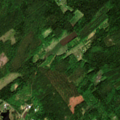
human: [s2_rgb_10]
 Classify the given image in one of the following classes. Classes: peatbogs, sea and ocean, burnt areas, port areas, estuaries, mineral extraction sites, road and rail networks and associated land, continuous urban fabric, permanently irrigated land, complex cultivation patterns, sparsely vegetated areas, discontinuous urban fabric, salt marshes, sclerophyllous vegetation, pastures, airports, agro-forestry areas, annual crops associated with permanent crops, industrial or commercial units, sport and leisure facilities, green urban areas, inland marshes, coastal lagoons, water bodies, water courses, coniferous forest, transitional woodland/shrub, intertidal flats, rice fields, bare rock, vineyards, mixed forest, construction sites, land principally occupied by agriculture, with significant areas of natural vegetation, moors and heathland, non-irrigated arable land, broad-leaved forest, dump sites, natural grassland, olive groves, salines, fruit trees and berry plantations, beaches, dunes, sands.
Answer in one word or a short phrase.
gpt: land principally occupied by agriculture, with significant areas of natural vegetation, coniferous forest, mixed forest